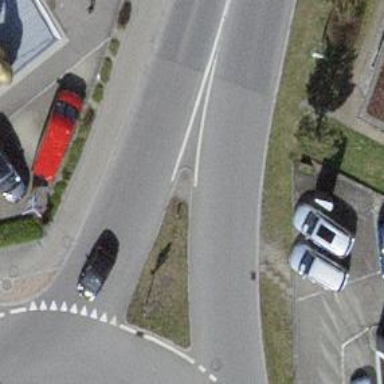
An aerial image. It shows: Traffic calming island.